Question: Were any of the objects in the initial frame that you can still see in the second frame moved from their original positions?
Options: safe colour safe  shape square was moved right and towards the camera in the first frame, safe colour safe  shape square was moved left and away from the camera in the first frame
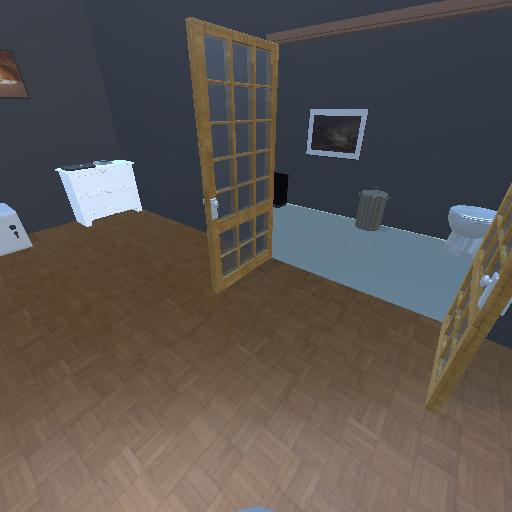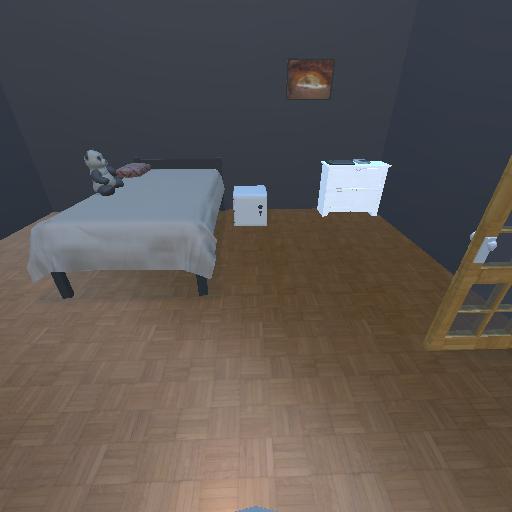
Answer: safe colour safe  shape square was moved right and towards the camera in the first frame